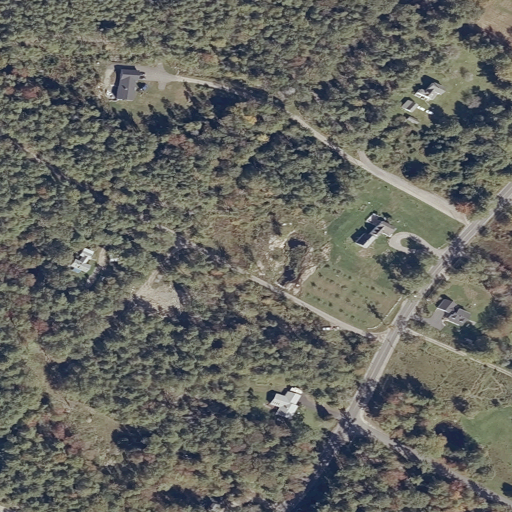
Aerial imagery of cape in Maine named Harpswell Neck containing evergreen forest, open development, low intensity development, mixed forest, pasture, grassland, and medium intensity development